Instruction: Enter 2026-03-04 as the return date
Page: home
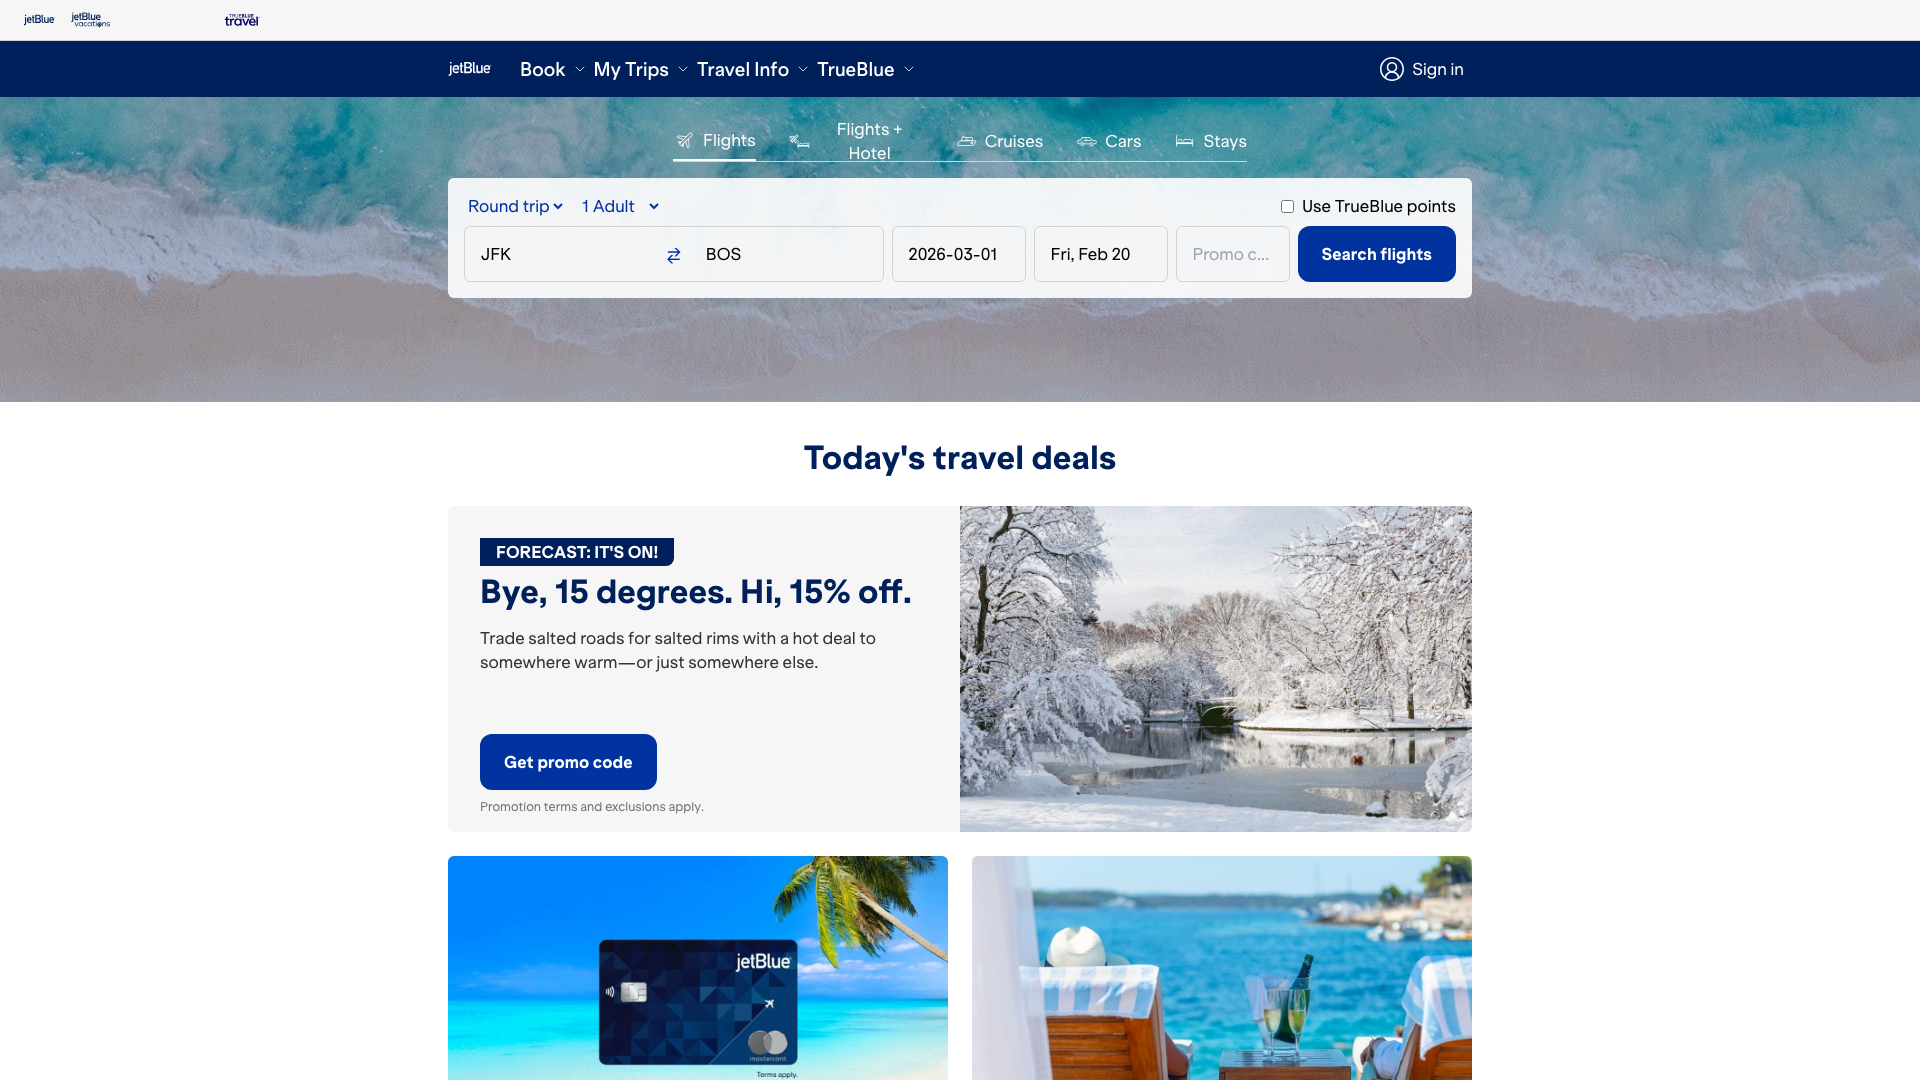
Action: type